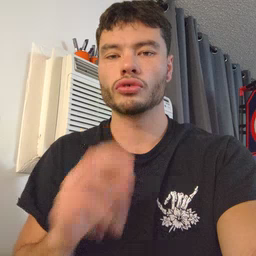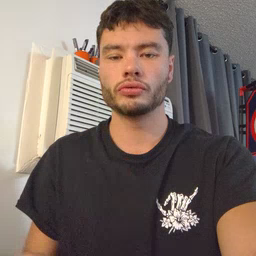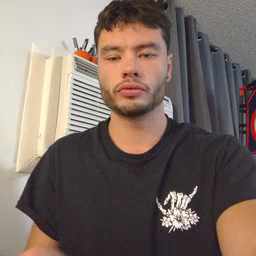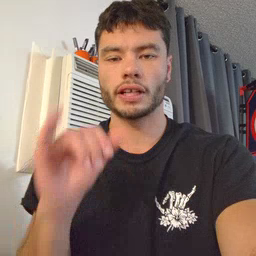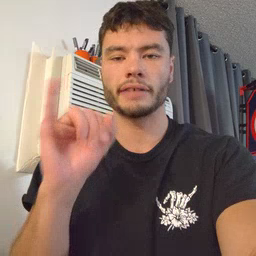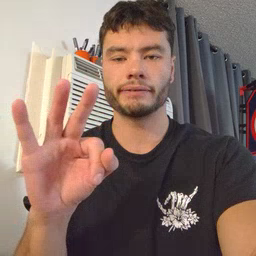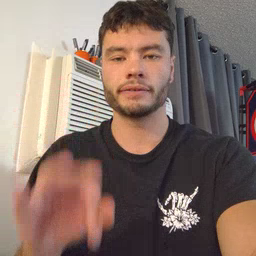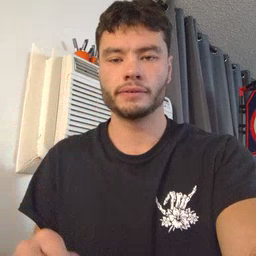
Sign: if